Field crop: maize
Growth stage: 2
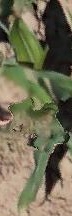
Species: maize